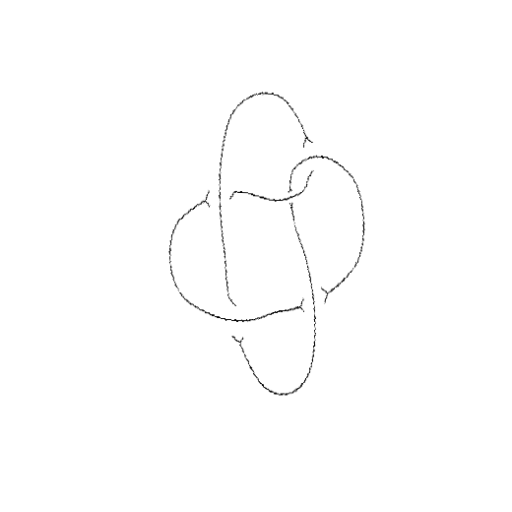
Crossing number: 5